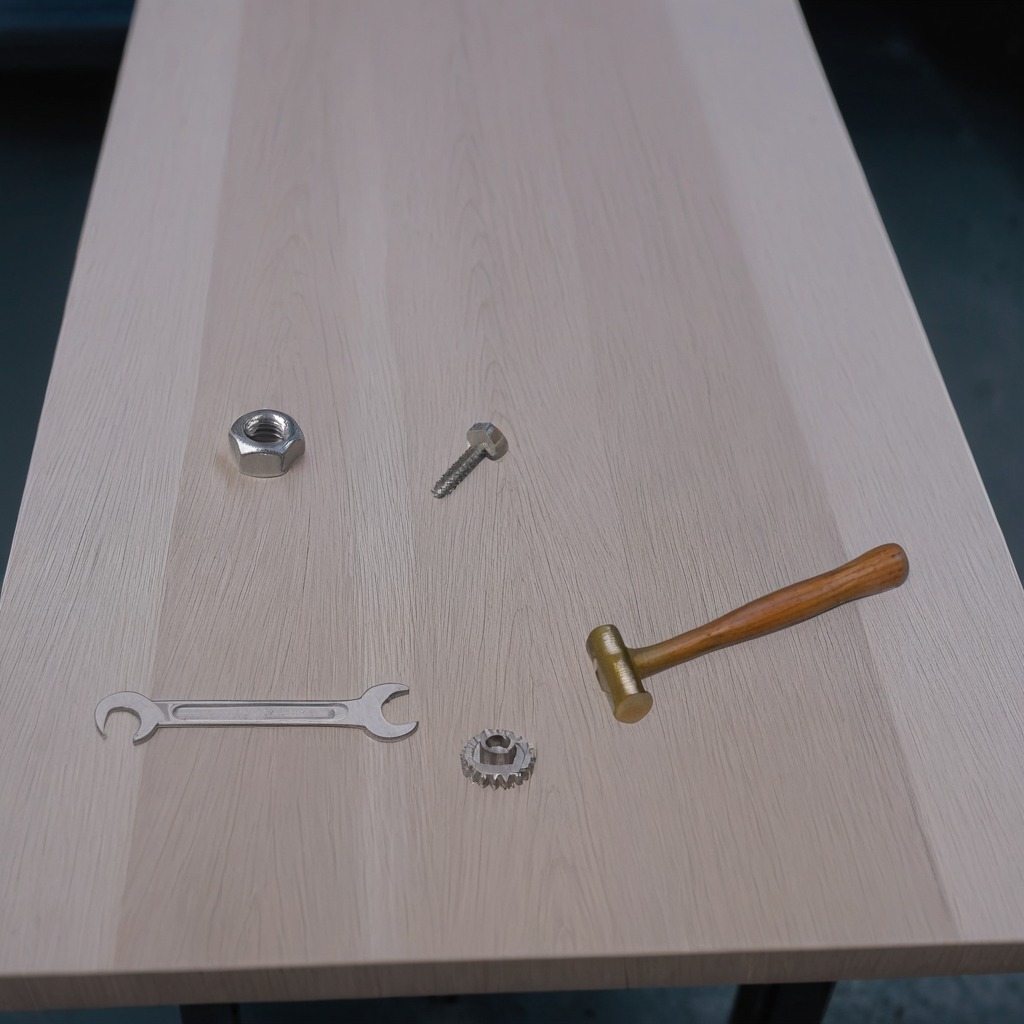
A hammer and a wrench are lying on the table.